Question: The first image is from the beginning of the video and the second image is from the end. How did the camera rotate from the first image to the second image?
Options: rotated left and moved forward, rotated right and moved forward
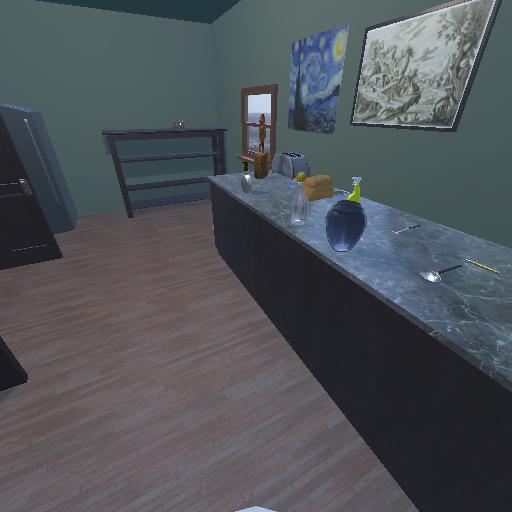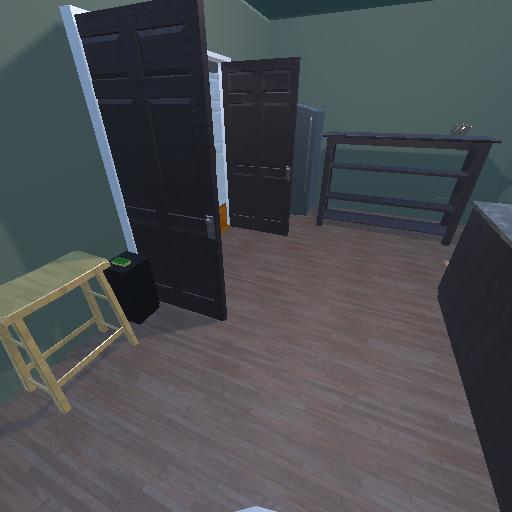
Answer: rotated left and moved forward